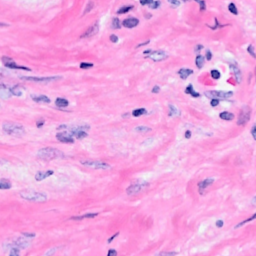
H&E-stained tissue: Breast